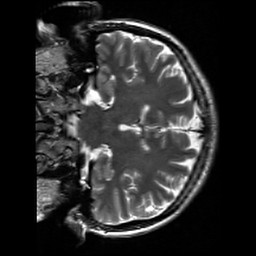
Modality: T2w
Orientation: coronal
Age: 26
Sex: female
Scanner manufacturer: siemens
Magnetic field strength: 3 T
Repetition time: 7 s
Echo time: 0.09 s